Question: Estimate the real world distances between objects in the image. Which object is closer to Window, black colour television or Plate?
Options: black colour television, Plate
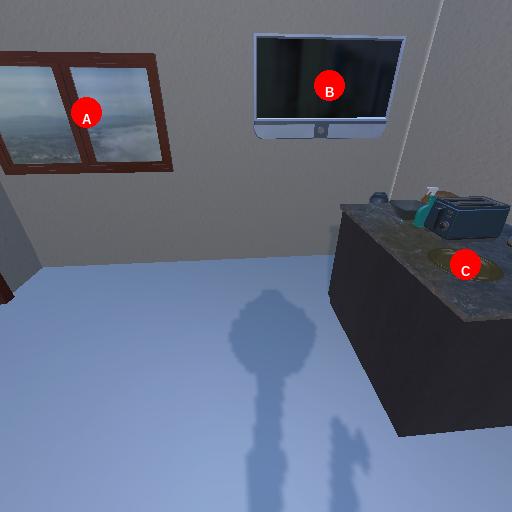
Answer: black colour television